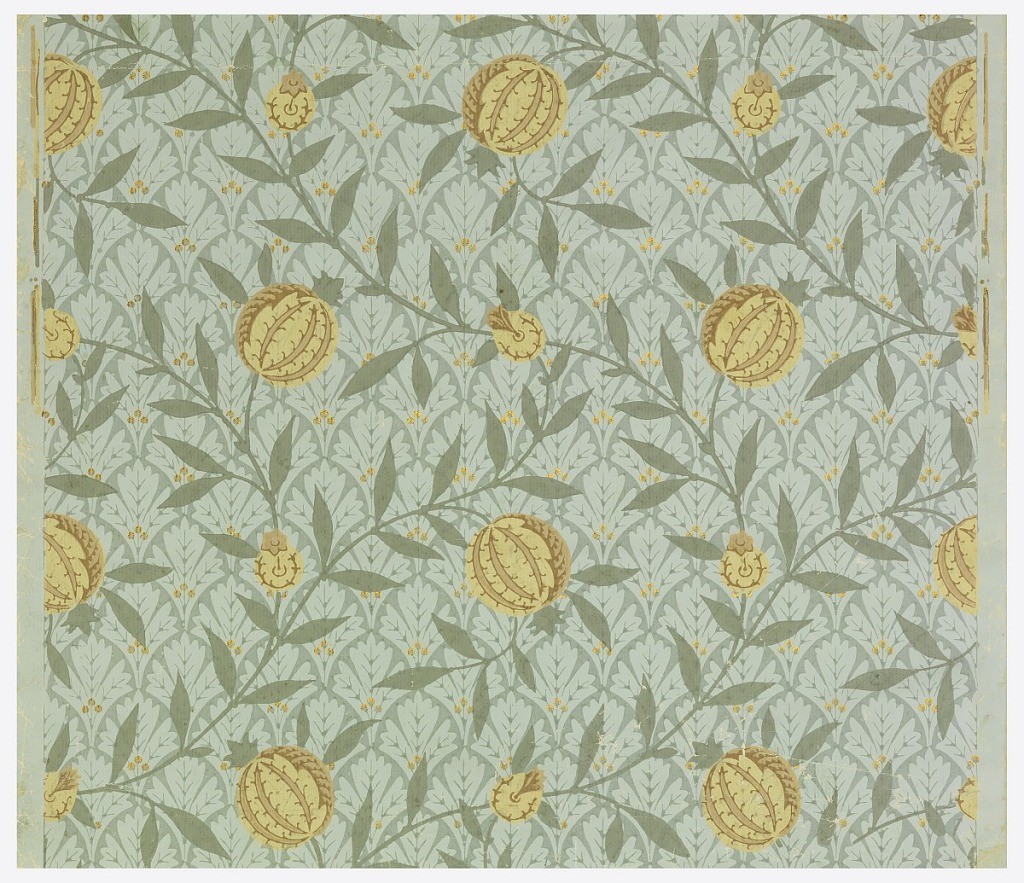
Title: Sidewall
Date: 1875–85
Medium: Block-printed, embossed paper
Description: Full width, the end of a roll, giving one and one-half repeats of a pattern of serpentine vine, with conventionalized fruit, against a conventionalized all-over background of simple foliate forms with accents of gold circles. Paper embossed in vertical ribbing. Printed in tans, blue-greens and gold.